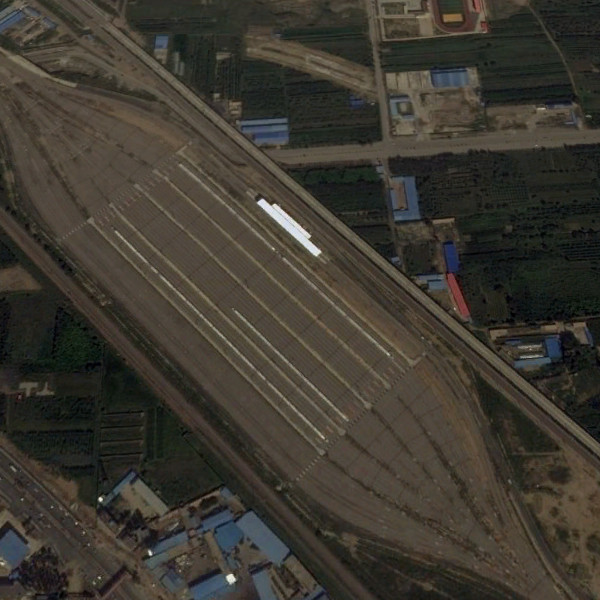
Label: RailwayStation